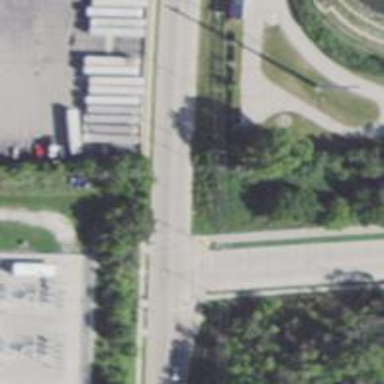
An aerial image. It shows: Footway with asphalt surface and crossing markings in the form of lines.